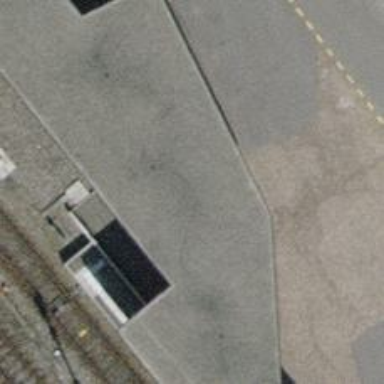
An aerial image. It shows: Steps with asphalt surface.